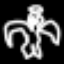
Label: angel